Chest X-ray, PA view. Patient: 52 years old, sex M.
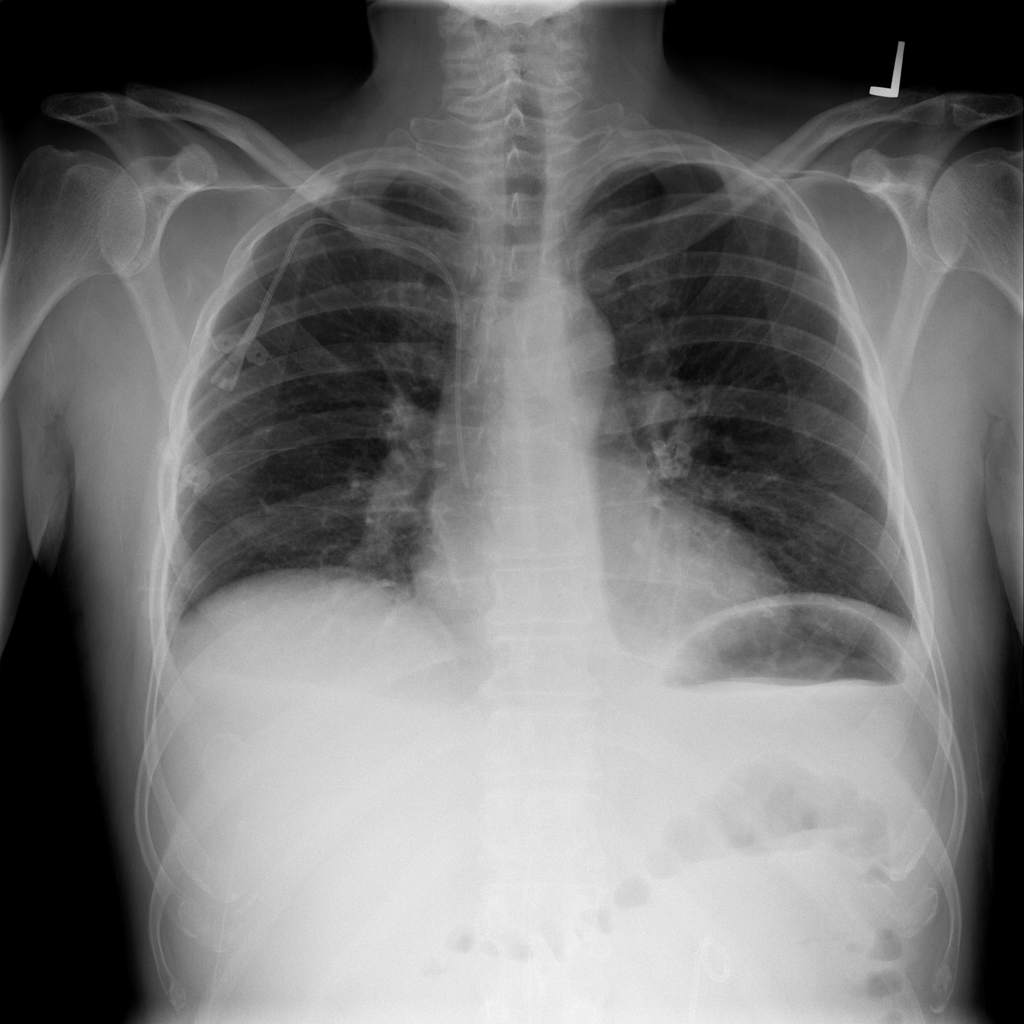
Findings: Effusion